Field crop: maize
Growth stage: 1
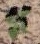
Species: chenopodium